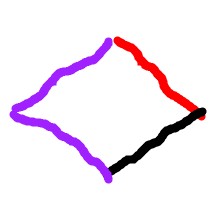
Shape: rhombus